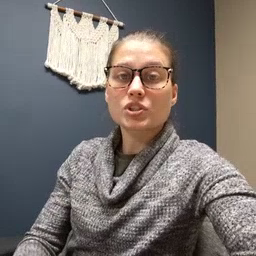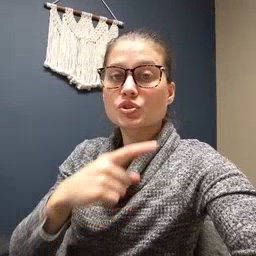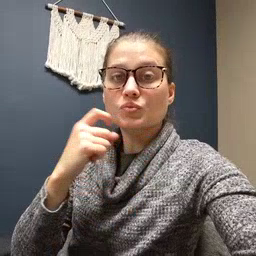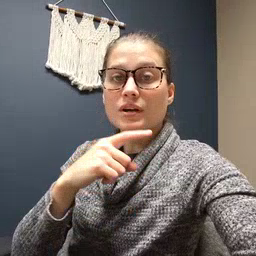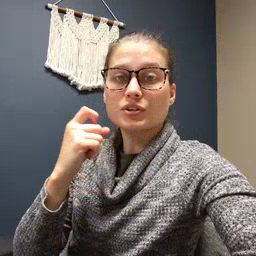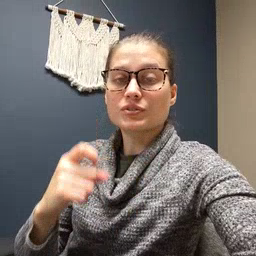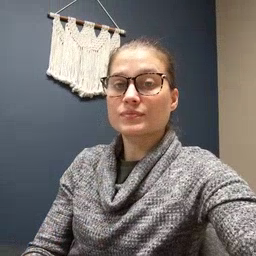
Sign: dryer